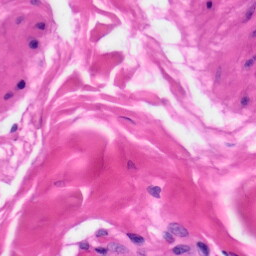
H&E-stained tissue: Skin